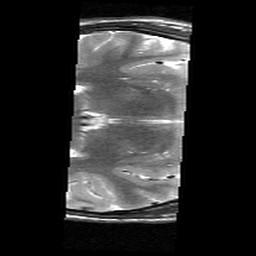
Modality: T2w
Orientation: axial
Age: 19
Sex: male
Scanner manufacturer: siemens
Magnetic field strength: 3 T
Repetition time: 7.79 s
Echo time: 0.064 s